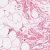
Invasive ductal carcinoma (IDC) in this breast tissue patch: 0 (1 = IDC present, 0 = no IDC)